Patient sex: M
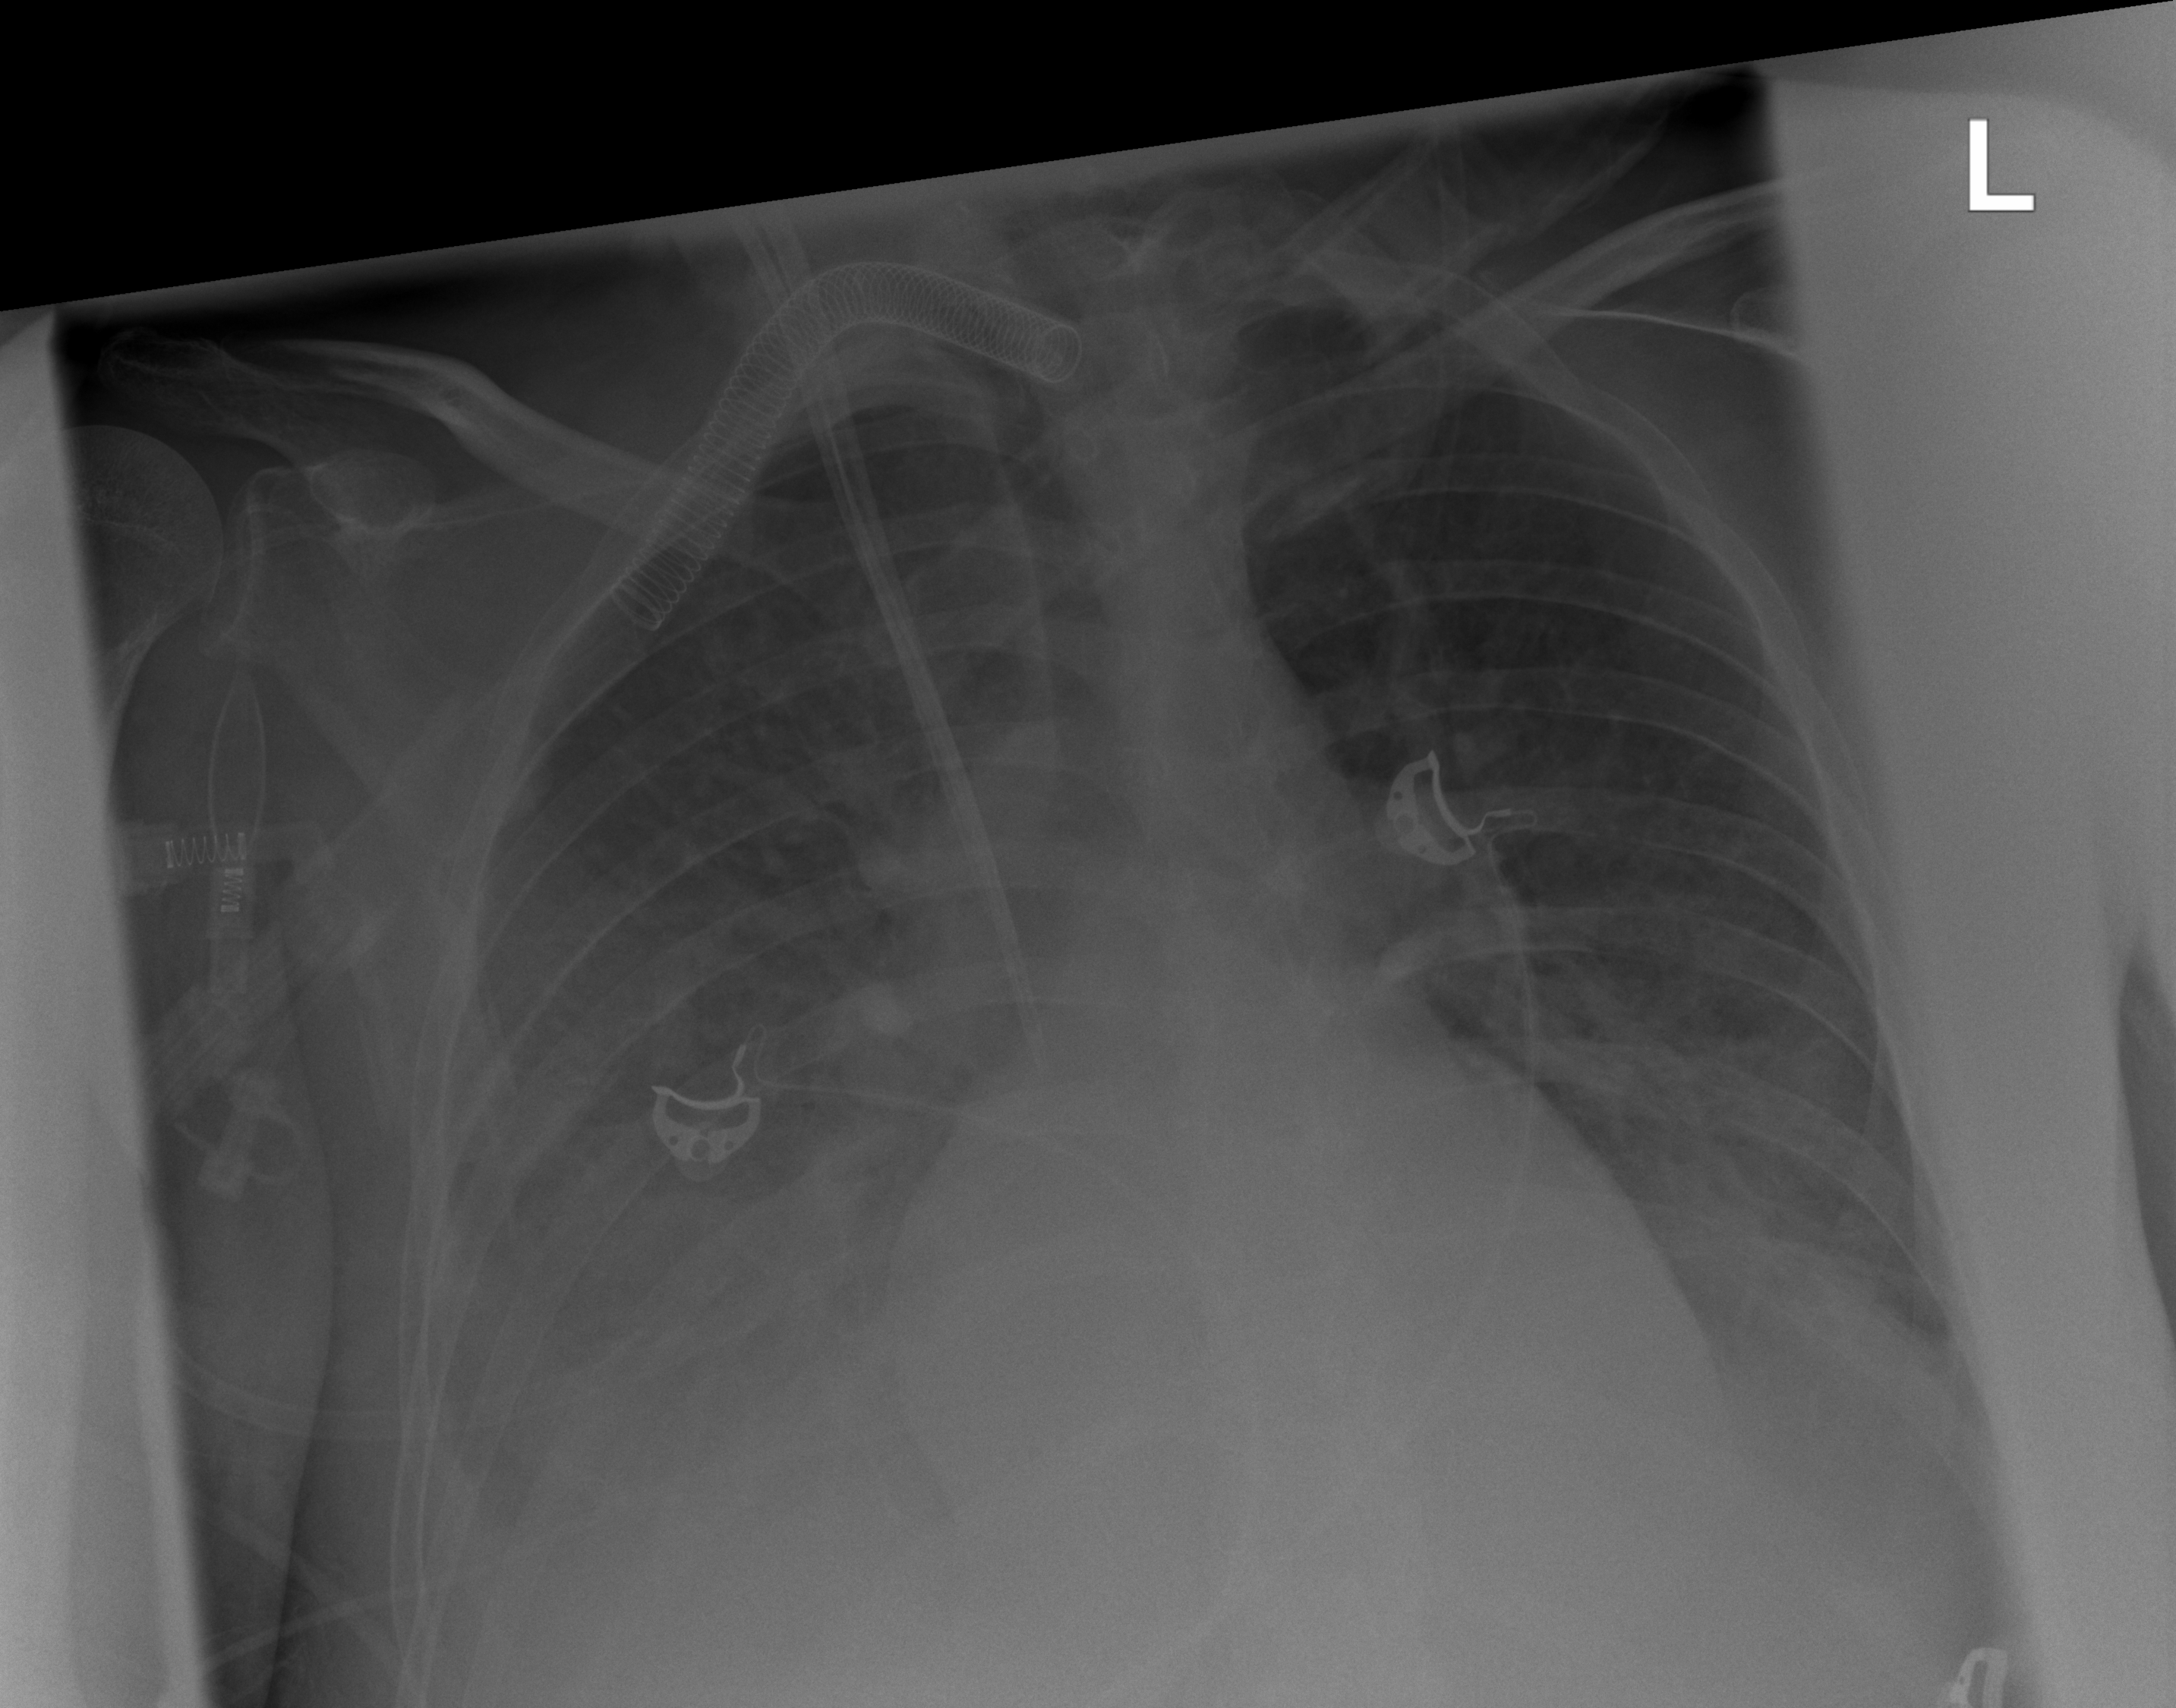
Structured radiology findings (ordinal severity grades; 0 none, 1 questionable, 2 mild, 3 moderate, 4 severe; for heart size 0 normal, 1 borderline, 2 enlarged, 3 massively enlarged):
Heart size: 1
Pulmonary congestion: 3
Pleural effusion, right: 3
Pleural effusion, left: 2
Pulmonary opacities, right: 3
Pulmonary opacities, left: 2
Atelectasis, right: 3
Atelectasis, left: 2